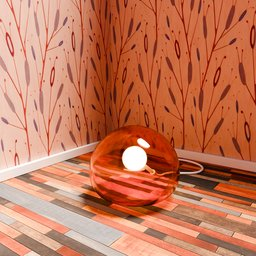
Label: lighting